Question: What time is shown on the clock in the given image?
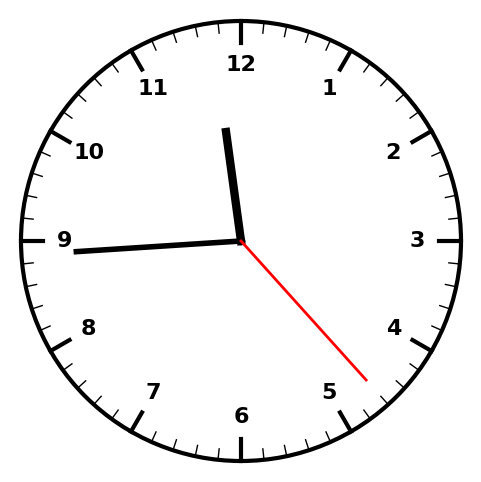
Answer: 11:44:23